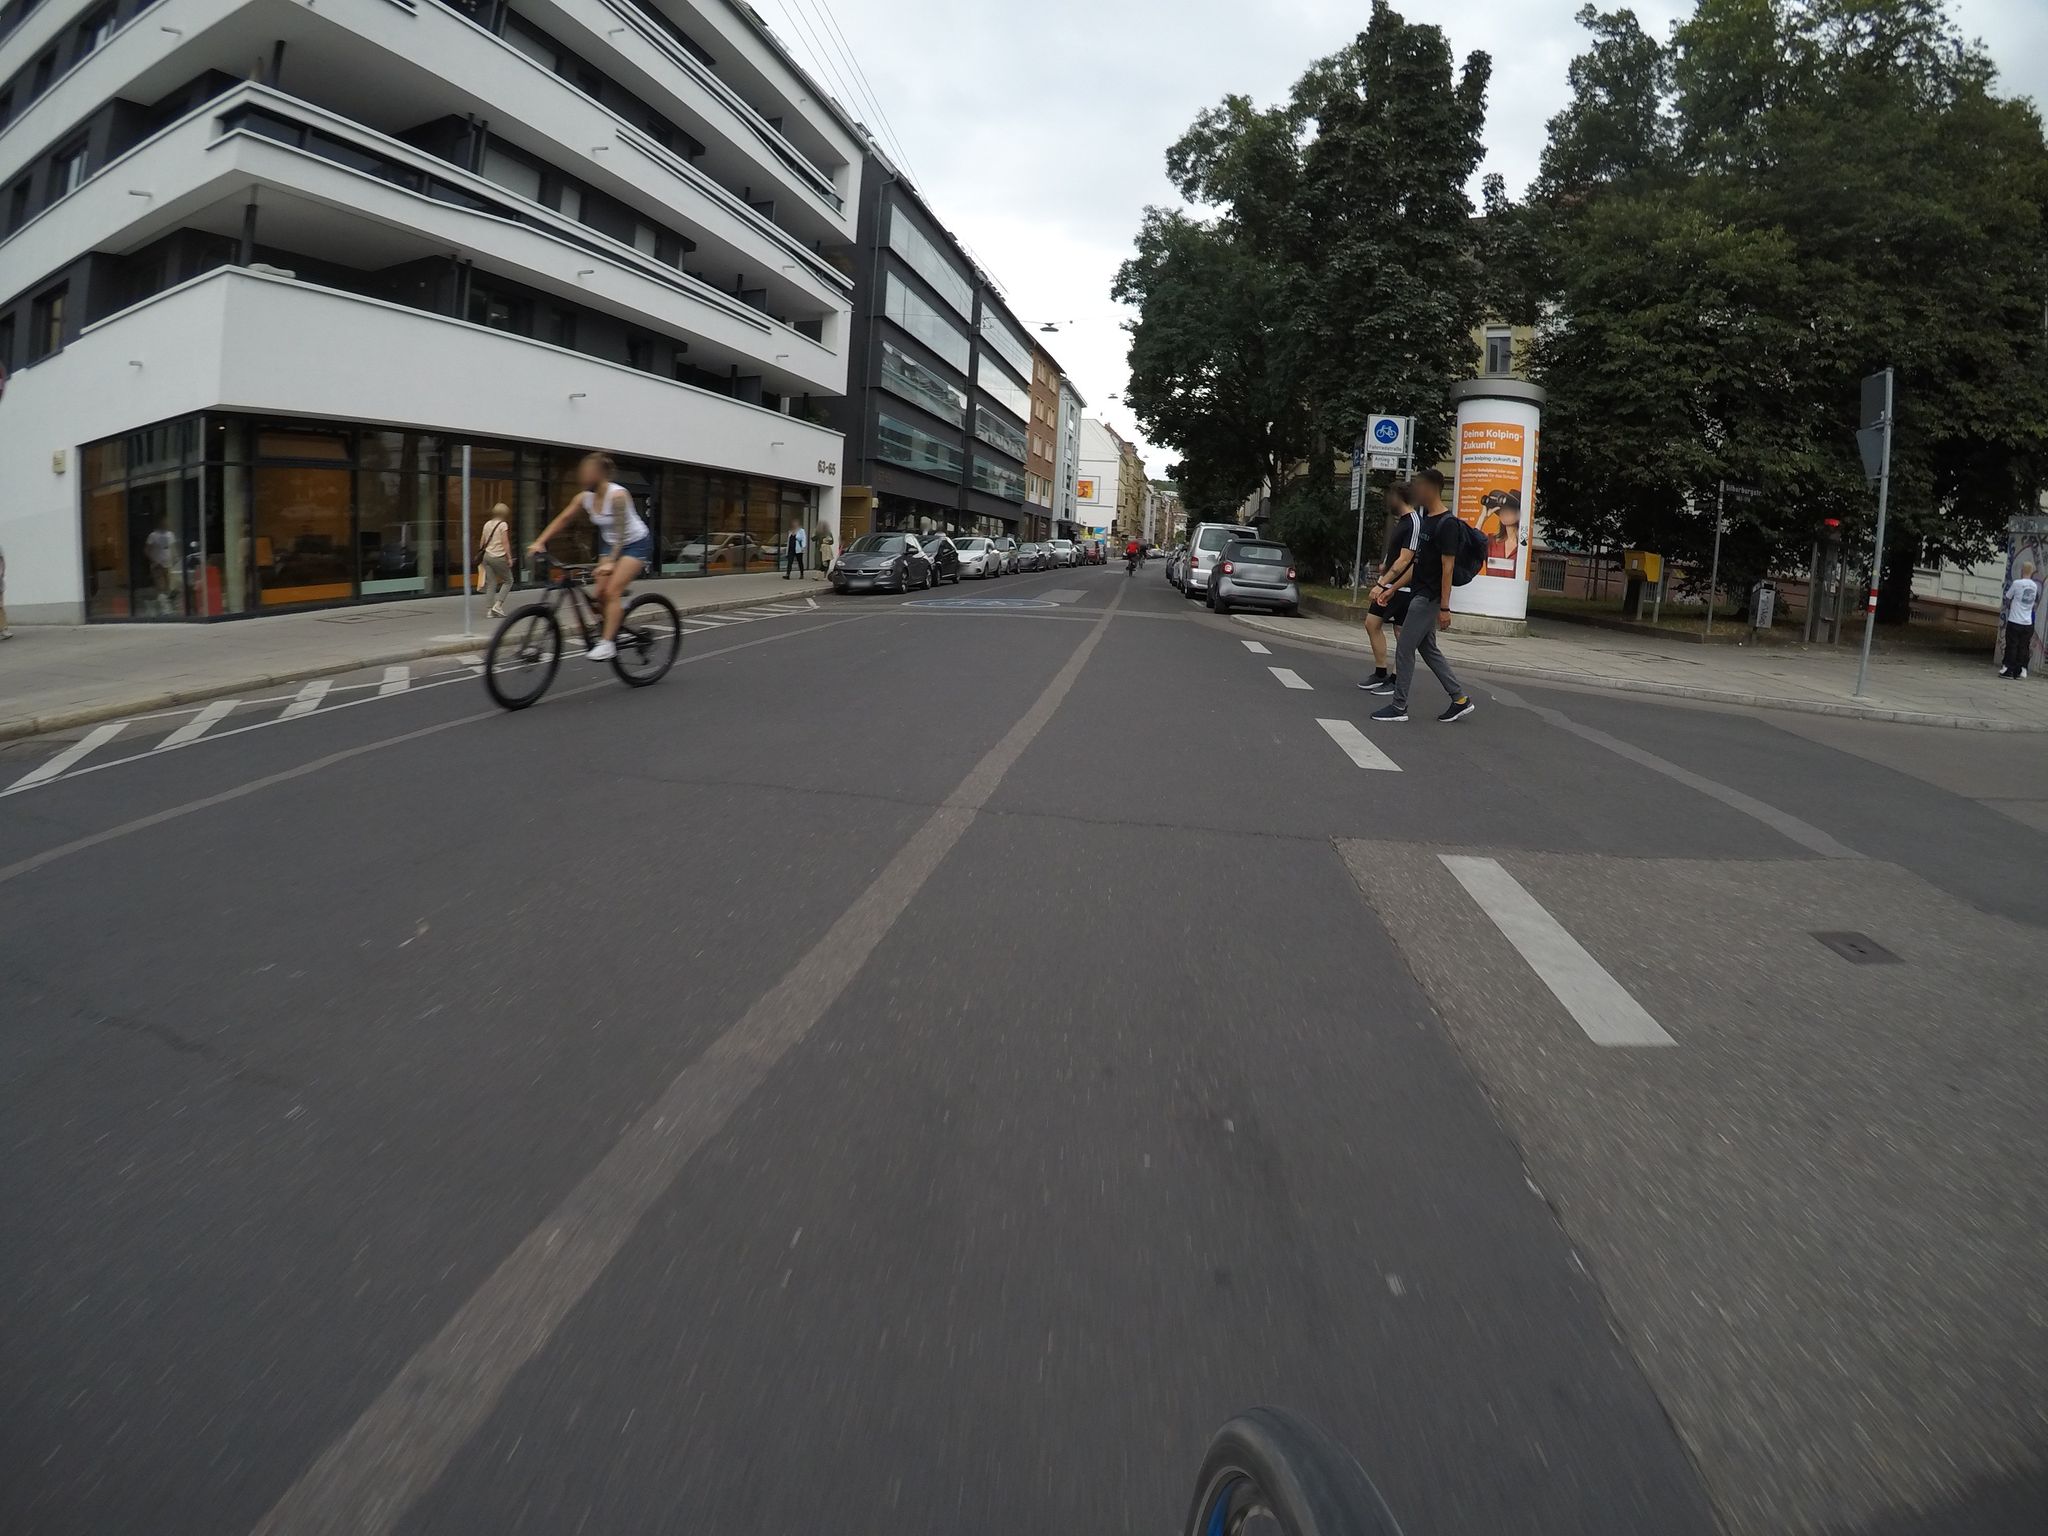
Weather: cloudy
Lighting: day
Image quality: good
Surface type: cycling surface
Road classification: residential
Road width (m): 11
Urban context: urban centre
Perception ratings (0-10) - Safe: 8.95, Lively: 9.73, Beautiful: 6.78, Boring: 3.34, Depressing: 6.1, Wealthy: 3.34